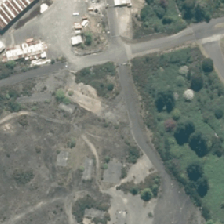
Land cover: urban_build_up